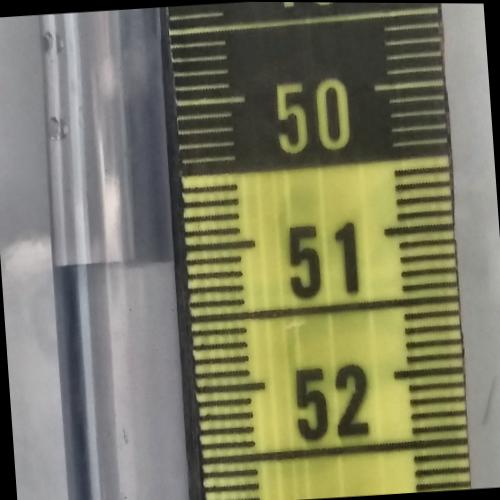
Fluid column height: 51.1 cm